Question: I've got a c#, .net 4, mdi Windows Forms application which configurates a product. The product is one of a kind, it always looks different but similar.
I would like to create a simple technical 2D drawing which is created and shown based on the user input. My idea is, that the user enters the product data in one mdi form and the drawing is shown in another mdi form. The drawing should be created in its own thread, so the user does not have to wait for it.
About the drawing:
It should contain lines and rectangles with different colors, filled and unfilled. Some lines/rectangles have text information next to it, f.e. to show the dimensions or a name.
I am not sure which way i should go to create the drawing. My first ideas were to use Microsoft Visio Drawing Control or just to draw on a Form. But i am not sure if thats really the way to go.
I am grateful for any suggestions. Are there any other good libraries for simple 2D technical drawings? Is Visio or Windows.Drawing the way to go? Any other ideas?
: example drawing:

it would be useful, to highlight shapes programmatically. Also useful would be a shape mouse over event.
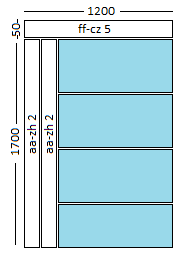
Answer: I used as suggested and host it in . It works pretty good, polygons have mouseover events, so you can highlight/select them and show detailed information about a linked object.
There are lot of tutorials to get started with drawing polygons and stuff. A bit more tricky was to implement features. Therefore i found this example which i can : <URL>